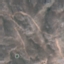
Land use / land cover: HerbaceousVegetation